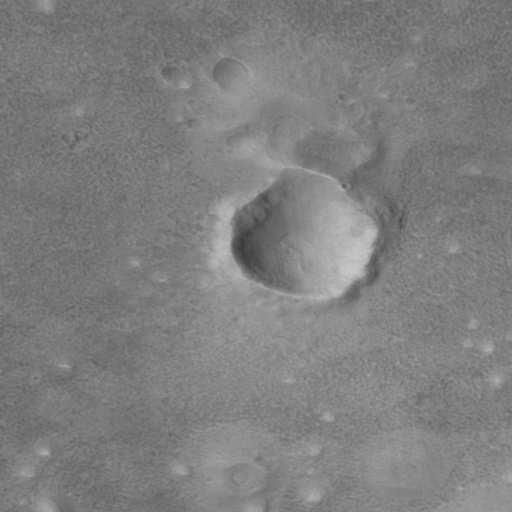
Classes present: Background, Cone